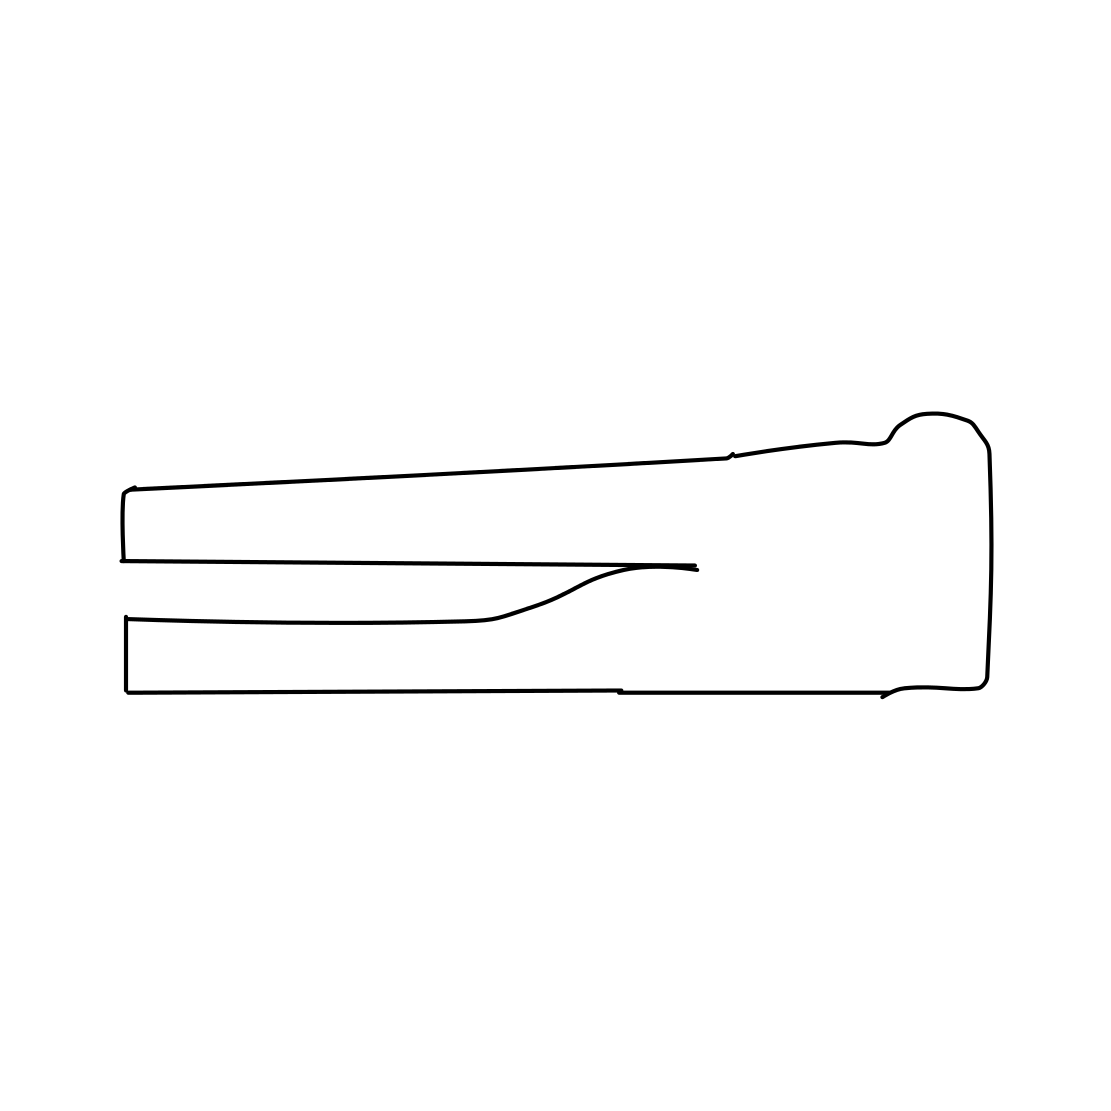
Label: stapler